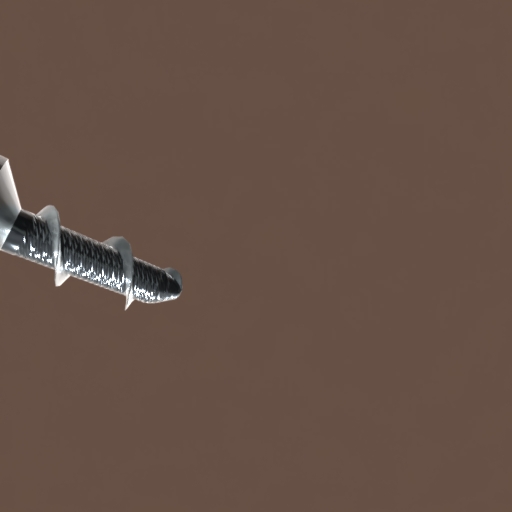
Label: screw